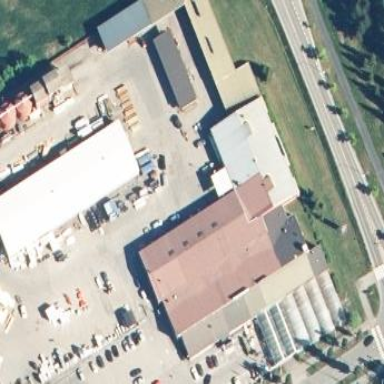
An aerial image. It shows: Retail building.